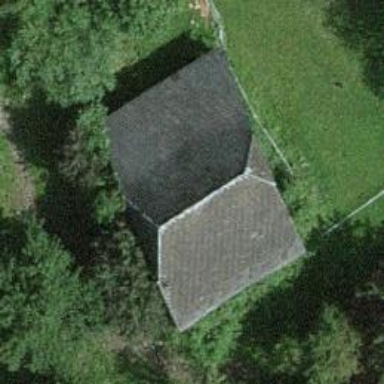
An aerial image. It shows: Rural barn.